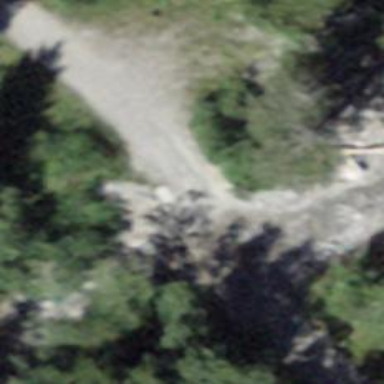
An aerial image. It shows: Gravel track on bridge with grade2 track type.